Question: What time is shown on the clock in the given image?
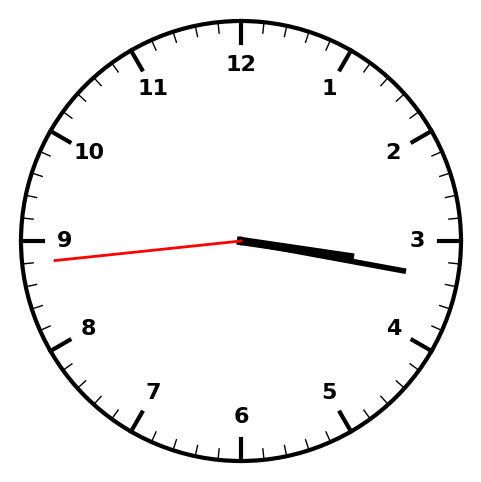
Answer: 03:16:44